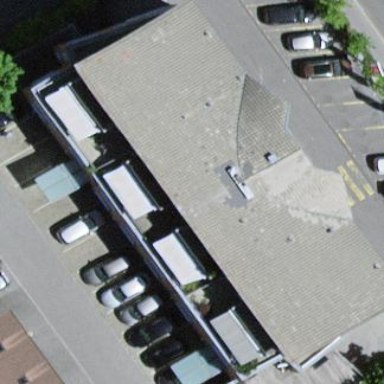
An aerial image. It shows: Retail building.